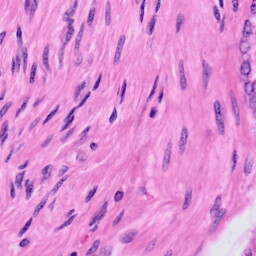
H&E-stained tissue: Prostate